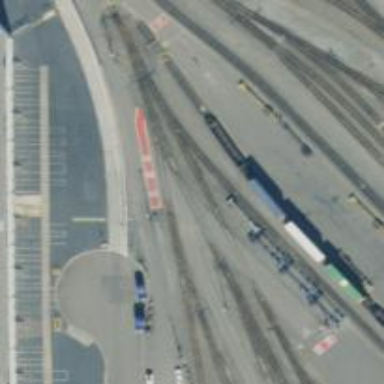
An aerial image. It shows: Railway level crossing.